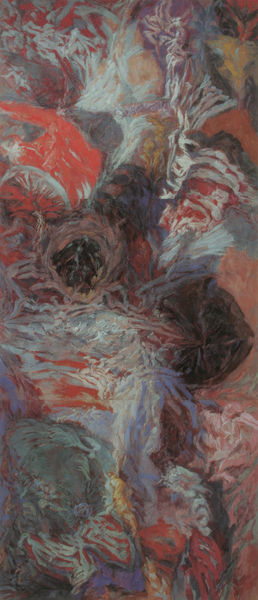
Titel: Archimedes stört seine Kreise selbst
Künstler: Hann Trier
Institution: Im Besitz des Künstlers
Schlagwörter: blau, dunkel, gemälde, weiß, gelb, grün, ocker, blumen, braun, bunt, grau, marmor, schwarz, türkis, rot, schleier, expressionismus, hochformat, malerei, muster, lang, öl, kalt, pastos, figur, stoff, pflanze, pflanzen, rosa, chaos, hellblau, farbig, moderne, abstrakt, farben, fläche, flächen, modern, farbe, formen, violett, linien, duktus, dunkelblau, detail, streifen, marmoriert, hoch, striche, abstraktion, kühle, rechteck, wurzel, form, kugeln, organisch, geometrisch, bedrohung, harmonisch, pinselstriche, schlieren, format, ungegenständlich, entwicklung, geometrie, amorph, tryptichon, verflochten, kubus, vertikal, informel, red, räumlichkeit, ocke, aufstreben, duktur, blue, white, hoehme, abstract, black, de kooning, durchfließen, farbfflächen, kooning, kriechend, vergrößerung, zellgewebe